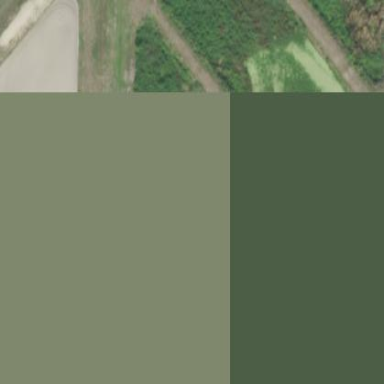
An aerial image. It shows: Marsh wetland.